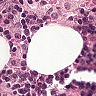
Metastatic tissue present: no